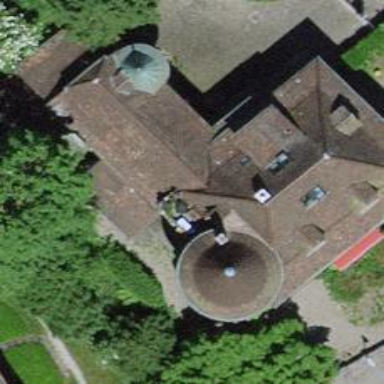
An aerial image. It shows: Unique house with cone-shaped roof.